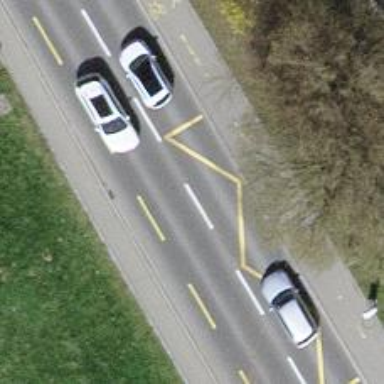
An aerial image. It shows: Bus stop equipped with public transport stop position.